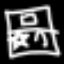
Label: bed